Question: I tried to create rectangle in canvas, i am bit confused with coordinate system of canvas
'''
<!doctype html>
<html lang="en">
<head>
<meta charset="utf-8" />
<title>jQuery UI Dialog - Modal form</title>
<script src="//ajax.googleapis.com/ajax/libs/jquery/1.8.3/jquery.min.js"></script>
<style>
body{
background-color: #231F20;
}
#ribbonid{
width:90px;
height: 90px;
}
</style>
</head>
<body>
<canvas id='ribbonid' > </canvas>
<script>
$(document).ready(function(){
var $ribbonid = $('#ribbonid');
// get the canvas element using the DOM
var canvas = document.getElementById('ribbonid');
// Make sure we don't execute when canvas isn't supported
if (canvas.getContext){
// use getContext to use the canvas for drawing
var cts = canvas.getContext('2d');
cts.fillStyle = '#f7911e';
cts.beginPath();
cts.moveTo(0, 0);
cts.lineTo(90, 0);
cts.lineTo(90, 90);
cts.lineTo(0, 90);
cts.lineTo(0, 0);
cts.fill();
cts.closePath();
}
});
</script>
</body>
</html>
'''
<URL>
i am aware of canvas.rect function, but i need to create some different shape for me.
I created rectangle of size (90,90)(square), but it is creating full square.

I know it may be my simple mistake, but can you please help me on that.
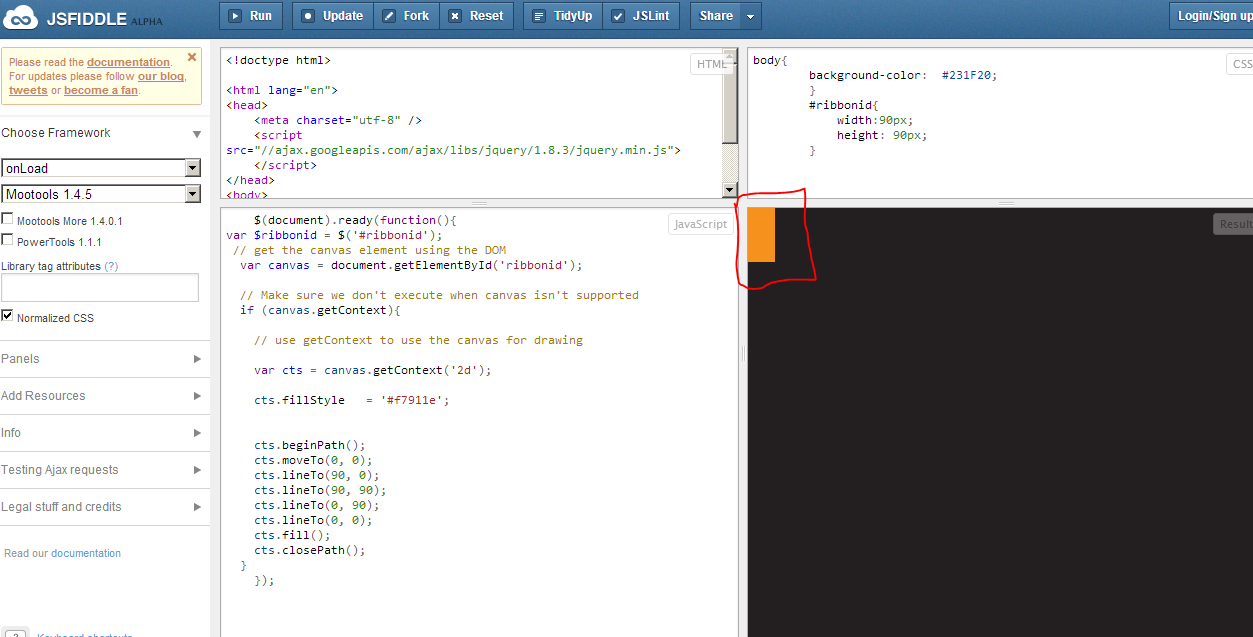
Answer: solved problem,
it was silly mistake of width and height attribute
'''
<canvas id='ribbonid' width='90' height='90' > </canvas>
'''